Question: <URL>
I'm creating the checkboxes for the accordion panels like so:
'''
liID = "tab" + x;
$("<li id = '"+ liID +"' class='k-item k-last k-state-default' aria-expanded='false'><input type='checkbox' id='c" + x + "' class='cbSelect' /><label for='c" + x + "'><span id='cbSelect" + x + "'></span>" + liID + "</label></li>").appendTo("#panelbar");
'''
The above x-value is the 'for' loop 'variable'.
I have used the following styles on the checkboxes:
'''
input[type="checkbox"]
{
display:none;
}
input[type="checkbox"] + label span
{
display:inline-block;
width:14px;
height:14px;
margin:-1px 4px 0 0;
vertical-align:middle;
background:url('../images/checkBox.png') right top no-repeat;
cursor:pointer;
float:right;
margin-top:10px;
margin-right:10px;
}
input[type="checkbox"]:checked + label span
{
background:url('../images/checkBox.png') -1px top no-repeat;
}
'''
The checkbox.png image above is the following:

Which displays the checkboxes, but does not allow the check event when clicked, as it first opens the tab before allowing this.
I have tried using the following:
'''
$("#panelbar").on("click", "input.cbSelect", function(evt)
{
evt.stopPropagation();
});
'''
but I'm not sure whether I'm linking it properly as this is linked with the normal checkbox which I have hidden using 'display:none;'
When the normal checkbox is displayed with the newly styled checkbox, and when clicking on the original checkbox, it works as expected. .
That is the first issue, the next is that I'm creating a checkbox for a grid like so:
'''
var chkBox = "<input type='checkbox' id='cUpload1' class='cbSelect' /><label for='cUpload1'><span id='cbSelectUpload'></span>test1</label>";
'''
Then trying to add it to a simple dataSourse like so:
'''
var uploadedFiles =
[
{
facility: "Sunrise medical Laboratories",
documentName: "Lab Results",
documentType: "PDF",
selected: chkBox
}
];
'''
The styles used for the above checkbox aren't applied to the checkbox as nothing is displayed.
Any ideas why it isn't working?
btw, I'm trying to implement all of the above into this <URL>.
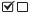
Answer: Your first issue is mainly due to the interaction with kendo.
The selector '"input.cbSelect"' is not correct, since you are replacing the original checkboxes with label-only ones. So actually you are clicking on the label and not on the checkbox itself. The correct one would be '"li label span"' but even then it wouldn't work because you cannot prevent kendo from selecting the panel.
Even
'''
$("#panelbar").on("click", "label span", function(evt) {
evt.stopImmediatePropagation();
return false;
})
'''
wouldn't prevent the kendo selection.
But what you actually can do is unbinding the child from the parent with a html action, so the kendo handler doesn't trigger:
In your template replace
'''
<span id='cbSelect" + x + "'></span>
'''
with
'''
<a href="#" id='cbSelect" + x + "'></a>
'''
and in your input css the 'span' with 'a'.
The a-Element triggers a seperate action, so now you can stop the kendo Handler with
'''
$("#panelbar").on("click", "label a", function(evt) {
evt.stopImmediatePropagation();
});
'''
The problem now is, that the checking of the checkbox by clicking on the label also doesn't work. So we have to do this manually by extending the handler above:
'''
$("#panelbar").on("click", "label a", function(evt) {
var chkbx = $(this).closest('li').find('input');
chkbx.prop('checked', !chkbx.prop('checked'));
evt.stopImmediatePropagation();
})
'''
<URL>
If you do not want the link inside the label, you can also:
1. remove the span completely, style the label directly instead and call return false; instead of evt.stopImmediatePropagation();
2. build a custom checkbox, since you have to trigger it with js anyway:
Remove the lable, style a block instead (e.g '.checkbox') together with a checked class (e.g. '.checkbox.checked').
Build the block around the checkbox:
'''
<div class="checkbox"><input type='checkbox' id='c1' class='cbSelect' /></div>
'''
and add the handler:
'''
$(document).on('click', '.checkbox', function(){
var chkbx = $(this).find('input');
chkbx.prop('checked', !chkbx.prop('checked'));
$(this).toggleClass('checked');
})
'''